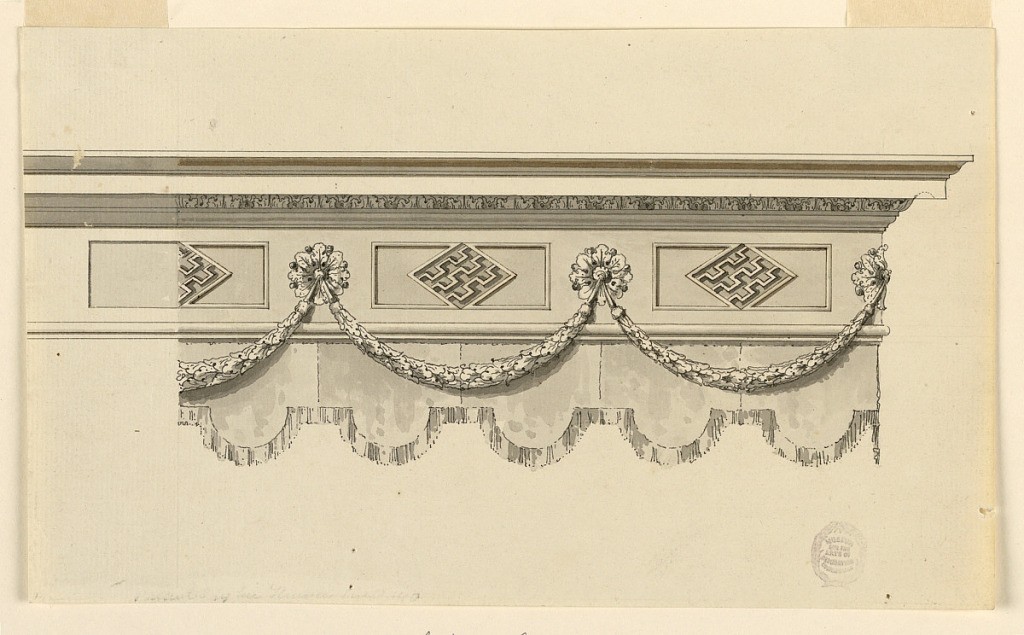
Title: Entablature
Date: ca. 1840
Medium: Pen and ink, brush and watercolor on paper
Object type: Drawing
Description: Horizontal rectangle showing design for an entablature with corner at right. A festoon hangs from rosettes set within the frieze. Below this is hangs fringed drapery.